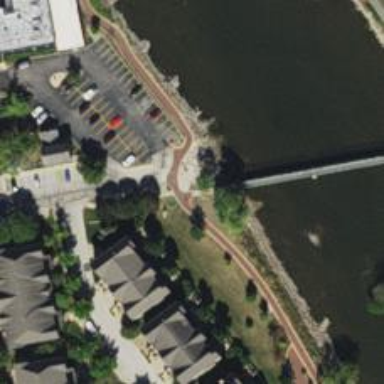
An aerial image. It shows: Bridge along cycleway with grade1 track surface.